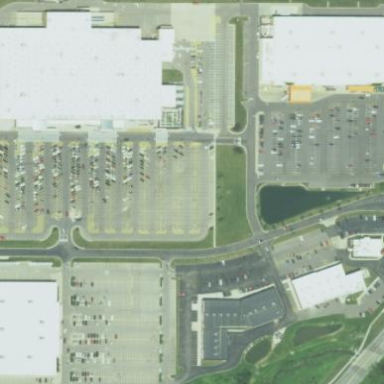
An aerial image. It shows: Retail area.